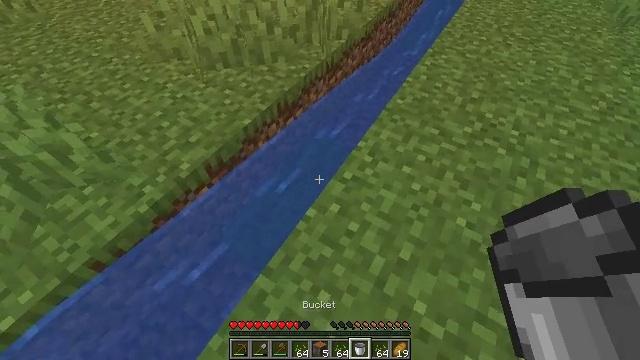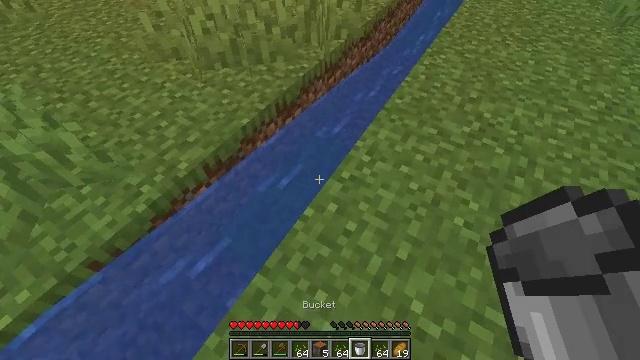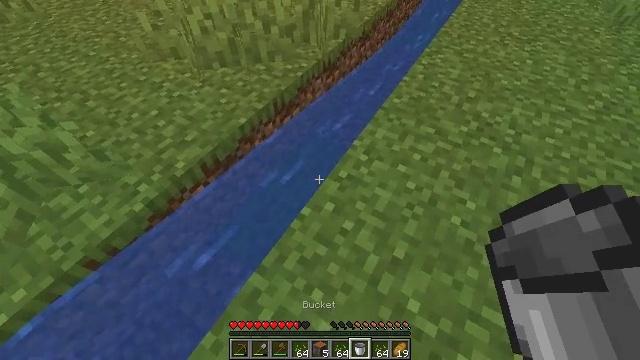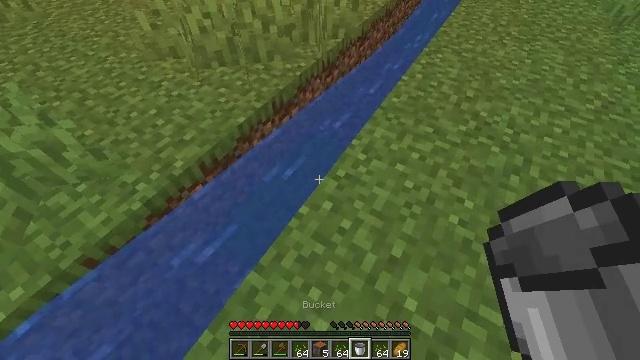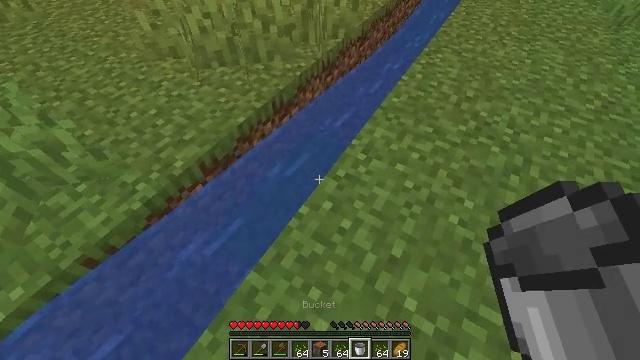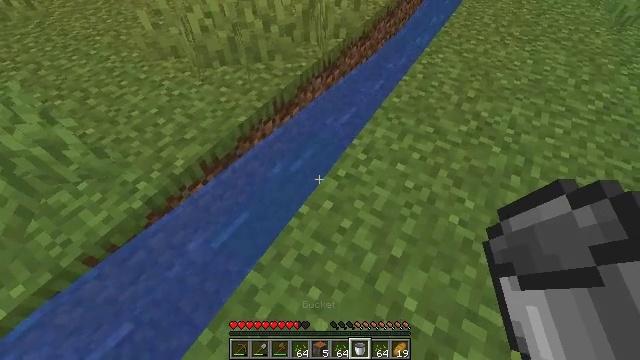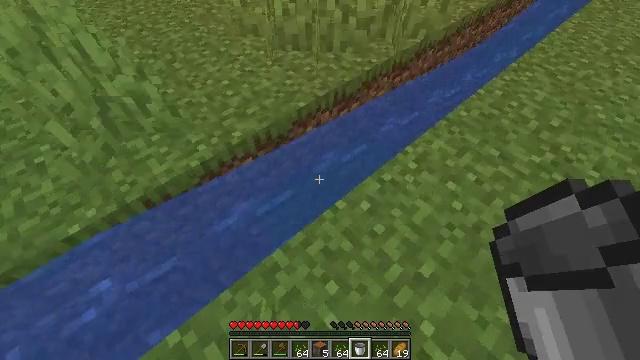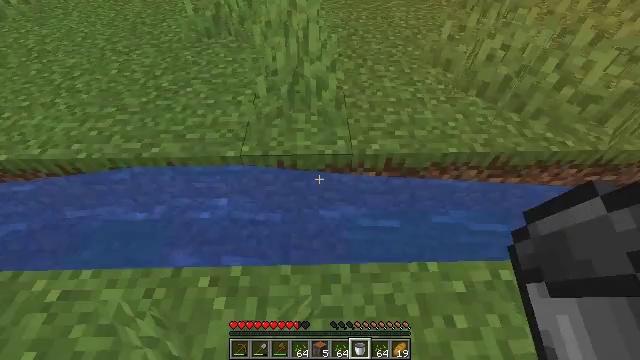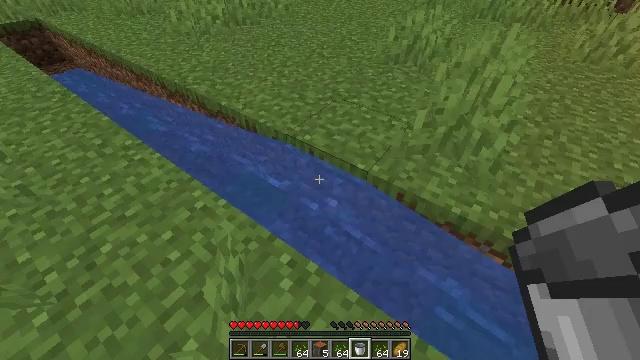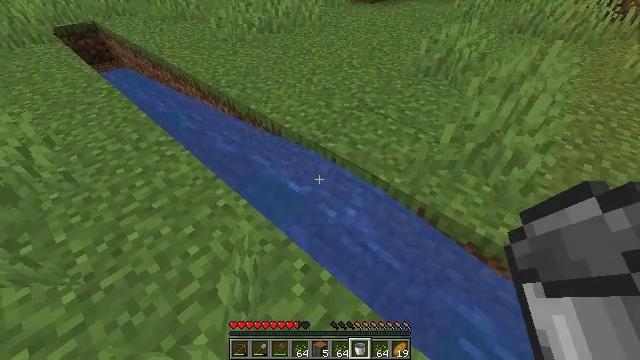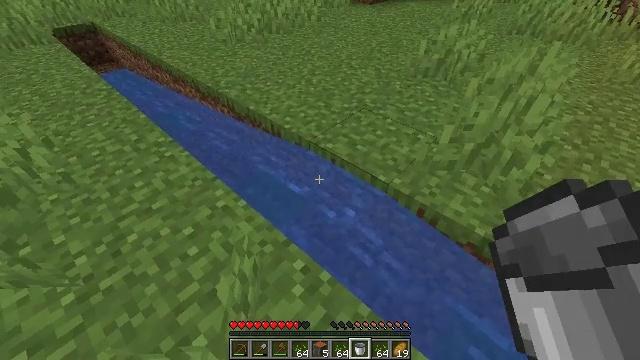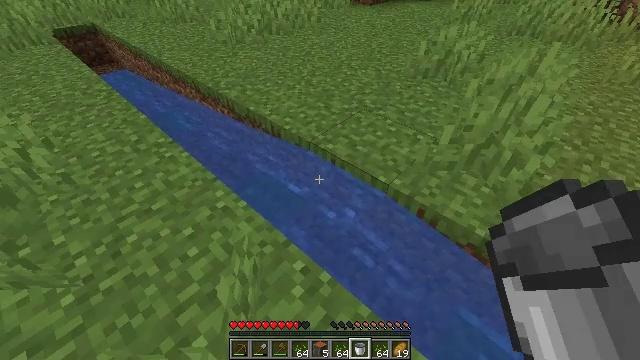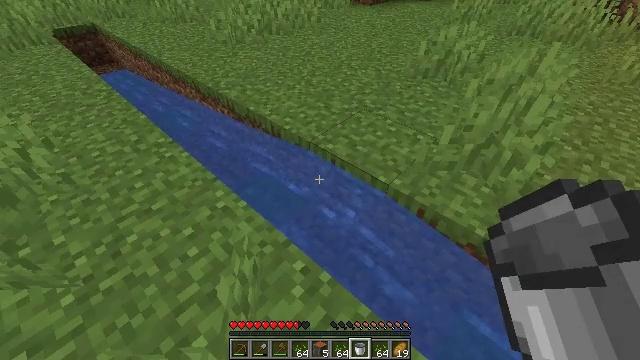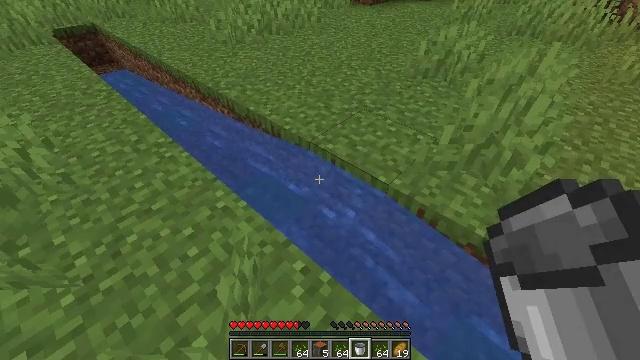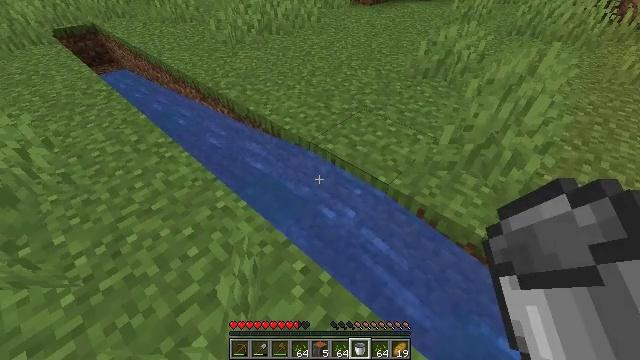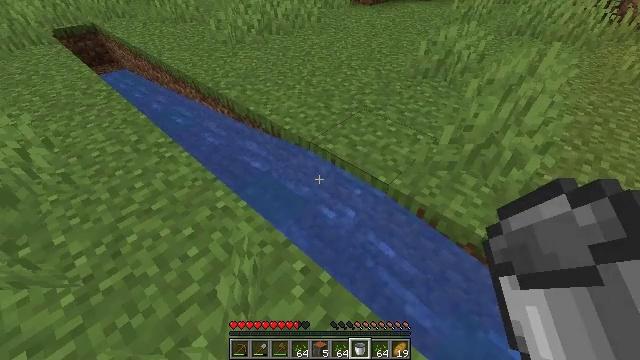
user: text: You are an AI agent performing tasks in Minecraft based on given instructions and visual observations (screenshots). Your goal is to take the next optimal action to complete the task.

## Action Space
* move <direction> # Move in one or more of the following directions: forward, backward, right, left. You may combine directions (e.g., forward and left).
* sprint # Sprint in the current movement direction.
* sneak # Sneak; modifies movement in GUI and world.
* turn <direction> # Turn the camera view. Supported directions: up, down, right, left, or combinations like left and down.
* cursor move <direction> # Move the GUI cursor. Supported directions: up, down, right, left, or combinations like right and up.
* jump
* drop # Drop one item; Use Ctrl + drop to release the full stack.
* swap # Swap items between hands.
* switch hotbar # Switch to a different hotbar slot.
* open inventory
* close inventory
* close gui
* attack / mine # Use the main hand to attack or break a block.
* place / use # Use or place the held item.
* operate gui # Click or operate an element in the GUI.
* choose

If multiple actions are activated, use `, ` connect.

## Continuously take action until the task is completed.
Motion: motion action
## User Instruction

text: Gather grass by holding the left mouse button.
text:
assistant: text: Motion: no_op
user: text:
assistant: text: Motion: no_op
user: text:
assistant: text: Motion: no_op
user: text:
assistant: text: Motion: no_op
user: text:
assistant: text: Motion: no_op
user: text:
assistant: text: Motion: turn left and down
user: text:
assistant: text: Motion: turn left and up
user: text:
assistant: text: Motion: turn left and up
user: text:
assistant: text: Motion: turn left and up
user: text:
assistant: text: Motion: no_op
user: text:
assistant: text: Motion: no_op
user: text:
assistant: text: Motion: no_op
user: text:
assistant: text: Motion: no_op
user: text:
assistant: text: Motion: no_op
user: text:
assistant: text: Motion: no_op
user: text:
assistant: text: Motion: no_op
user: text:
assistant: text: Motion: no_op
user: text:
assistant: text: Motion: move right, turn right and up
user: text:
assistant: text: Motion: move right, turn right and up
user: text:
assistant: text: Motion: move forward and move right, turn right and up
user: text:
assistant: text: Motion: move forward and move right, turn right and up
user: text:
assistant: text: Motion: move forward and move right, turn right
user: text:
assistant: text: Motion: move forward and move right
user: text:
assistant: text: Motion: move forward and move right
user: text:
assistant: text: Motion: move forward and move right
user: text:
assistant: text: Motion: move forward and move right
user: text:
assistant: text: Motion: move forward and move right, turn right and up
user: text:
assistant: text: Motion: move forward
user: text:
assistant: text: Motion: move forward
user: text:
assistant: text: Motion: move forward